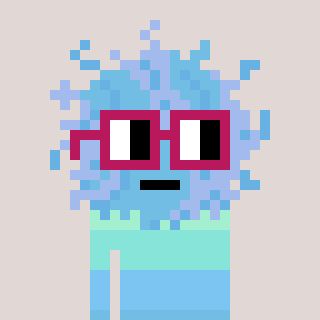
a pixel art character with square dark red glasses, a lint-shaped head and a darkbrown-colored body on a warm background